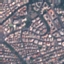
Land use / land cover: Residential